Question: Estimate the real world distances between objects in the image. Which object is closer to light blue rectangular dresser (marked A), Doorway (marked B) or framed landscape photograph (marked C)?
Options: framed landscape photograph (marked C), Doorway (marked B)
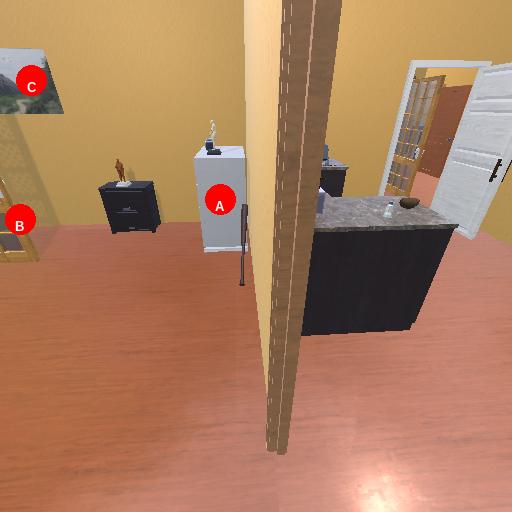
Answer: framed landscape photograph (marked C)